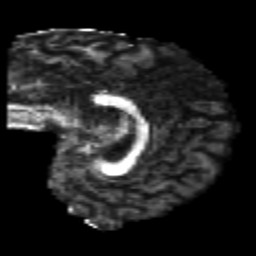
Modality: FA
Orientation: sagittal
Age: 23
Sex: male
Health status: healthy
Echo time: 0.074 s